【题型】填空题　【知识点】平面几何　【难度】medium
如图，斜坡$BD$的长为$7$米，在斜坡$BD$的顶部$D$处有一棵高为$3$米的小树$AD$（点$A$、$D$、$C$在一直线上），$AC \perp BC$，在坡底$B$处测得树的顶端$A$的仰角为$30^\circ$，那么这个斜坡的坡度为\underline{\ \ \ \ \ \ }。

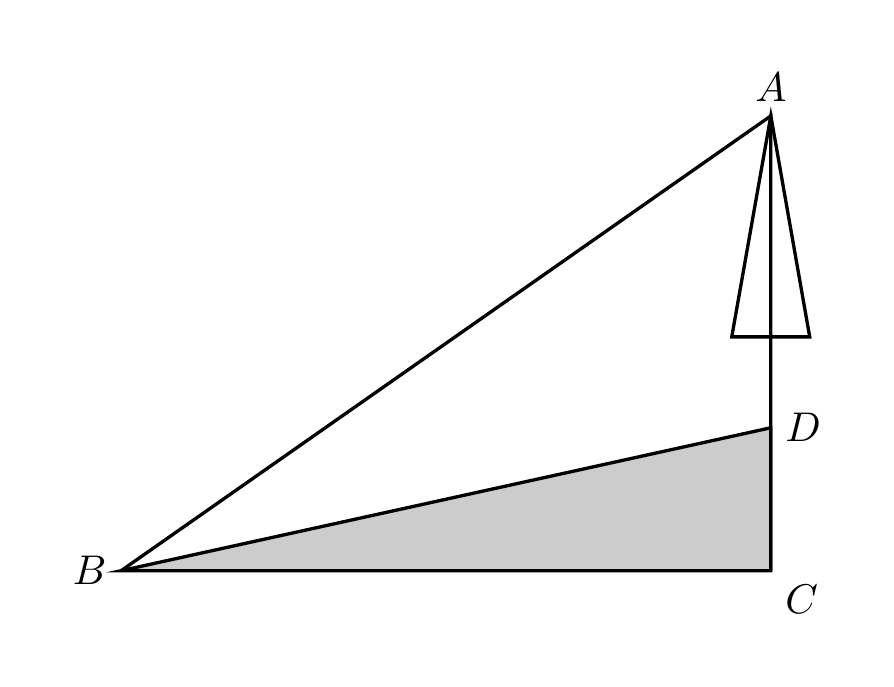
【解答】
\noindent
【答案】$1:\ 4\sqrt{3}$

\vspace{1em}
\noindent
【分析】本题考查了解直角三角形的应用-仰角俯角问题，坡度坡角问题，设$CD = x$米，则$AC = (3 + x)$米，根据垂直定义可得$\angle ACB = 90^\circ$，然后在$\text{Rt}\triangle ABC$中，利用锐角三角函数的定义可得$BC = \sqrt{3}(x + 3)$米，再在$\text{Rt}\triangle BCD$中，利用勾股定理进行计算即可解答。

\vspace{1em}
\noindent
【详解】解：设$CD = x$米，\\
$\because AD = 3$米，\\
$\therefore AC = AD + CD = (3 + x)$米，\\
$\because AC \perp BC$，\\
$\therefore \angle ACB = 90^\circ$，\\
在$\text{Rt}\triangle ABC$中，$\angle ABC = 30^\circ$，\\
$\therefore BC = \dfrac{CD}{\tan 30^\circ} = \dfrac{x + 3}{\dfrac{\sqrt{3}}{3}} = \sqrt{3}(x + 3)$米，

\vspace{1em}
\noindent
在$\text{Rt}\triangle BCD$中，$BC^2 = BD^2 - CD^2$，\\
$\therefore [\sqrt{3}(x + 3)]^2 = 7^2 - x^2$，\\
整理得：$2x^2 + 9x - 11 = 0$，\\
解得：$x_1 = 1$，$x_2 = -\dfrac{11}{2}$（舍去），\\
$\therefore CD = 1$米，$BC = \sqrt{3}(3 + x) = 4\sqrt{3}$（米），\\
$\therefore$ 这个斜坡的坡度$= \dfrac{CD}{BC} = 1:\ 4\sqrt{3}$，\\
故答案为：$1:\ 4\sqrt{3}$。